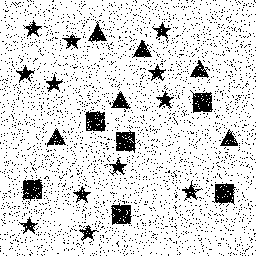
Squares: 6
Triangles: 6
Stars: 12
Total shapes: 24